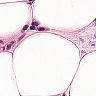
Metastatic tissue present: yes